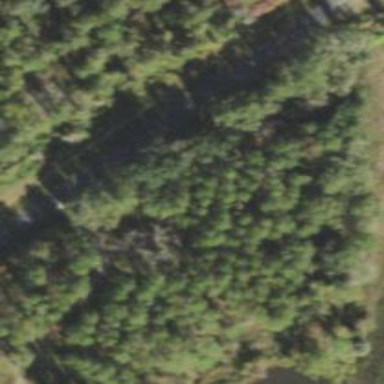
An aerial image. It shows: Mixed woodland area with various types of leaves.